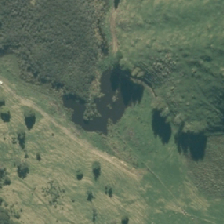
Land cover: grose_broom